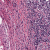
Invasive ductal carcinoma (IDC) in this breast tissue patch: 0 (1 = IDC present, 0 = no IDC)